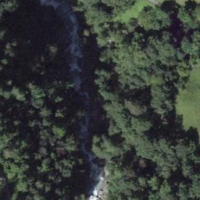
EUNIS habitat code: 44
Species observed at this site:
Crepis paludosa
Anthocharis cardamines
Orchis mascula
Aphantopus hyperantus